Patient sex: F
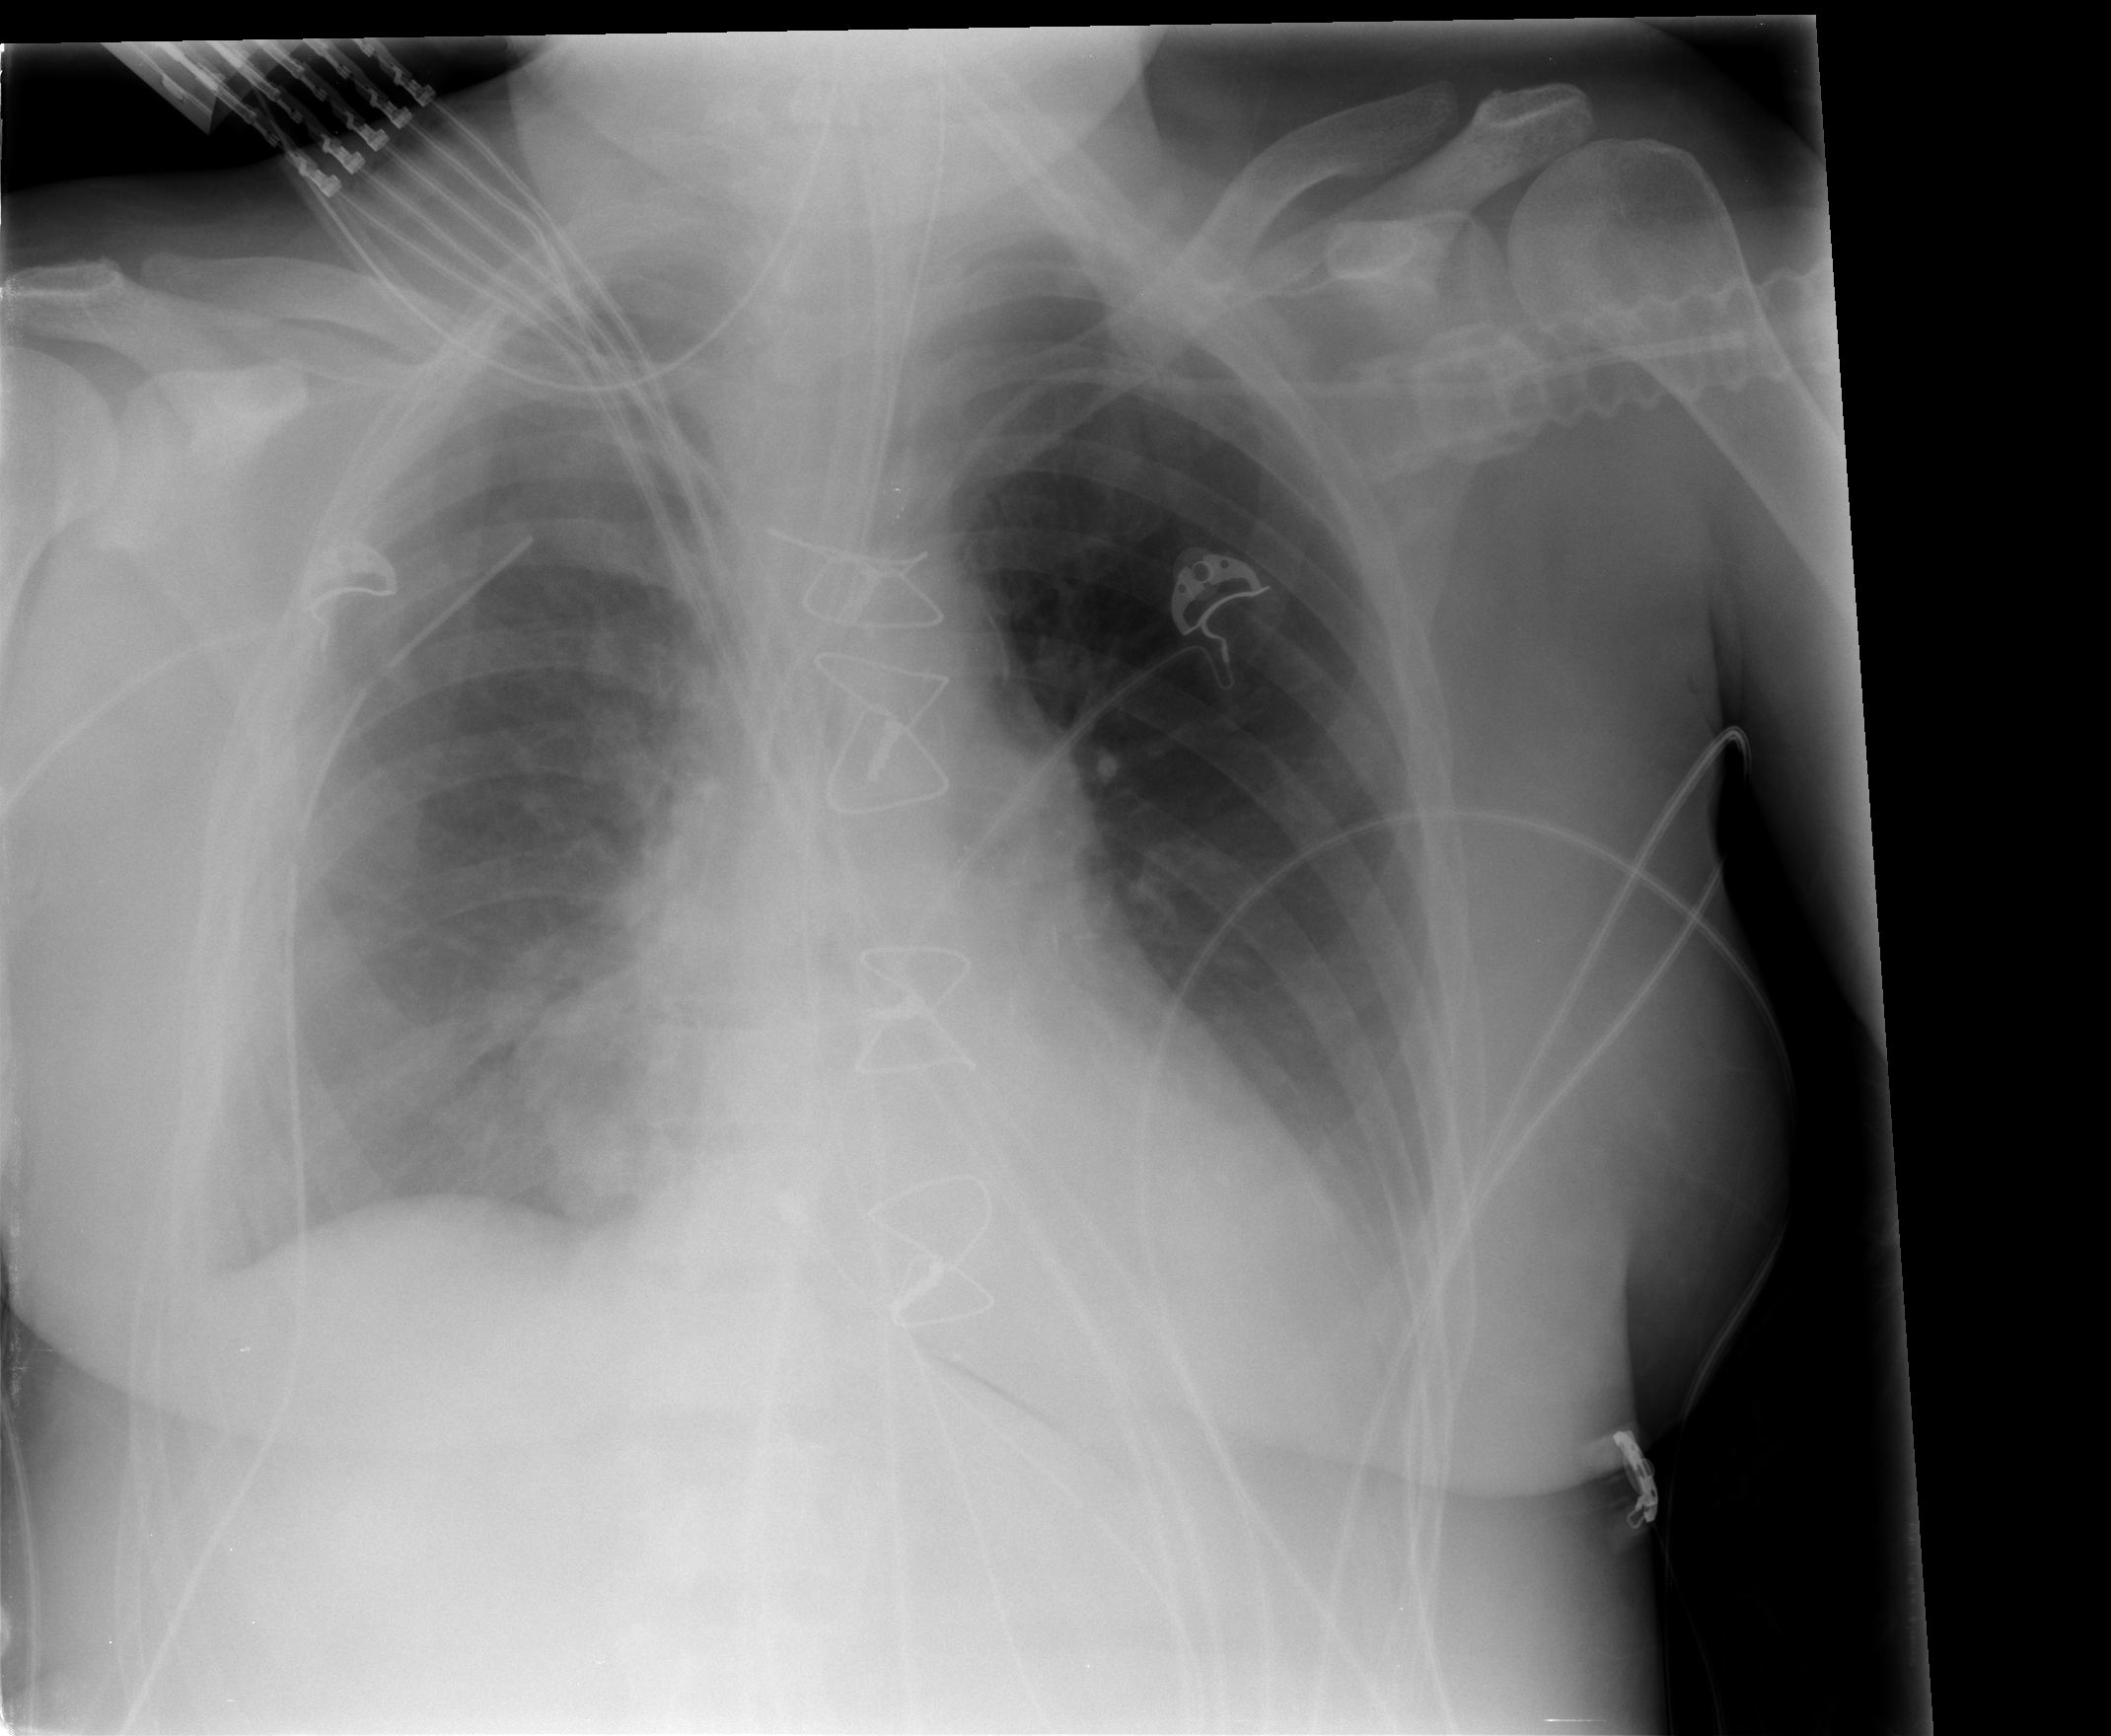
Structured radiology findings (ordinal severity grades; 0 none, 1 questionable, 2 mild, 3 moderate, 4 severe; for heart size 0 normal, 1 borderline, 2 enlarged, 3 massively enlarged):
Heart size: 1
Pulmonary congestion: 0
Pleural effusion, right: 2
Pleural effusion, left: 3
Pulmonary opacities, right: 0
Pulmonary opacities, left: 0
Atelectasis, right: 2
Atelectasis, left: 2